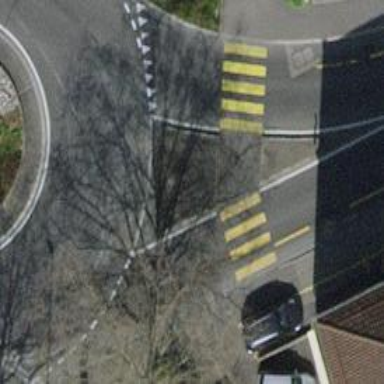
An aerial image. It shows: Uncontrolled crossing with pedestrian island.